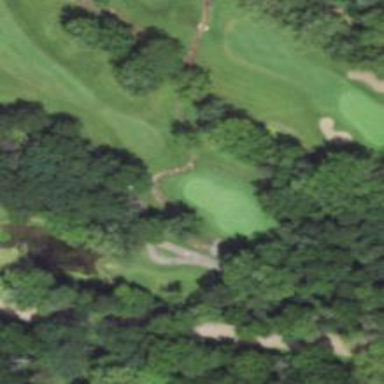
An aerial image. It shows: Picturesque scene of golf course with lateral water hazard.